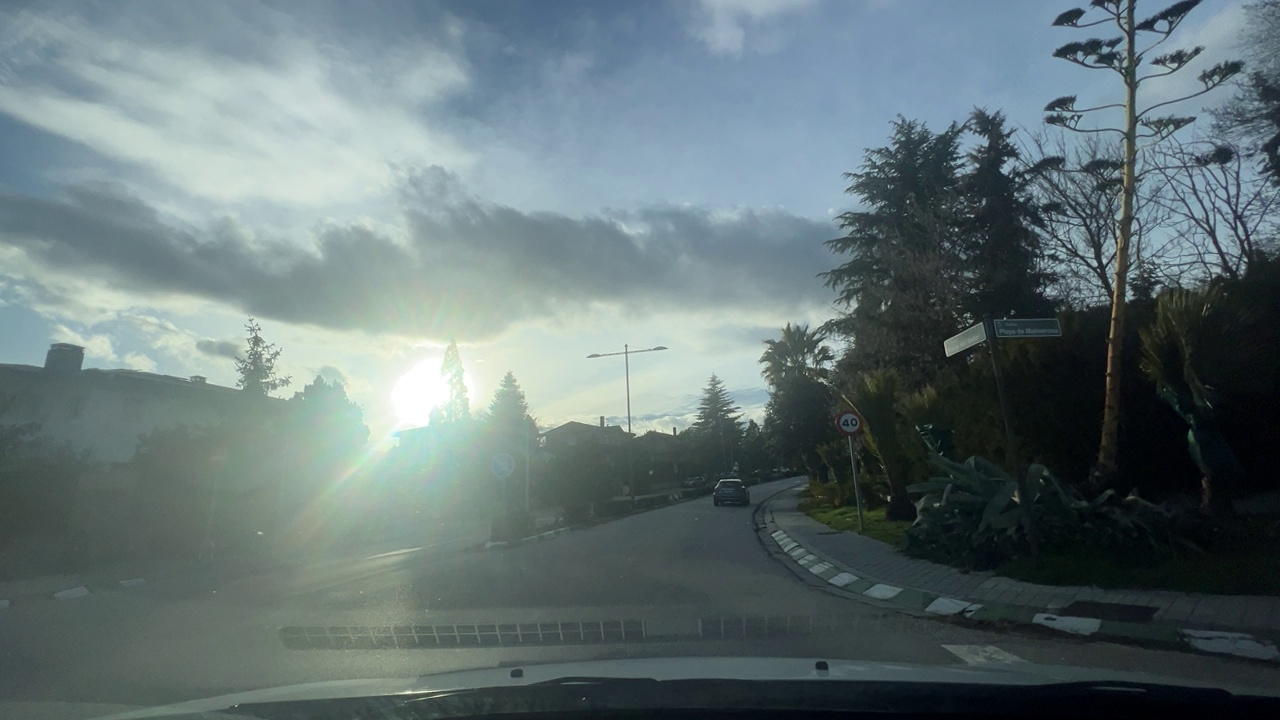
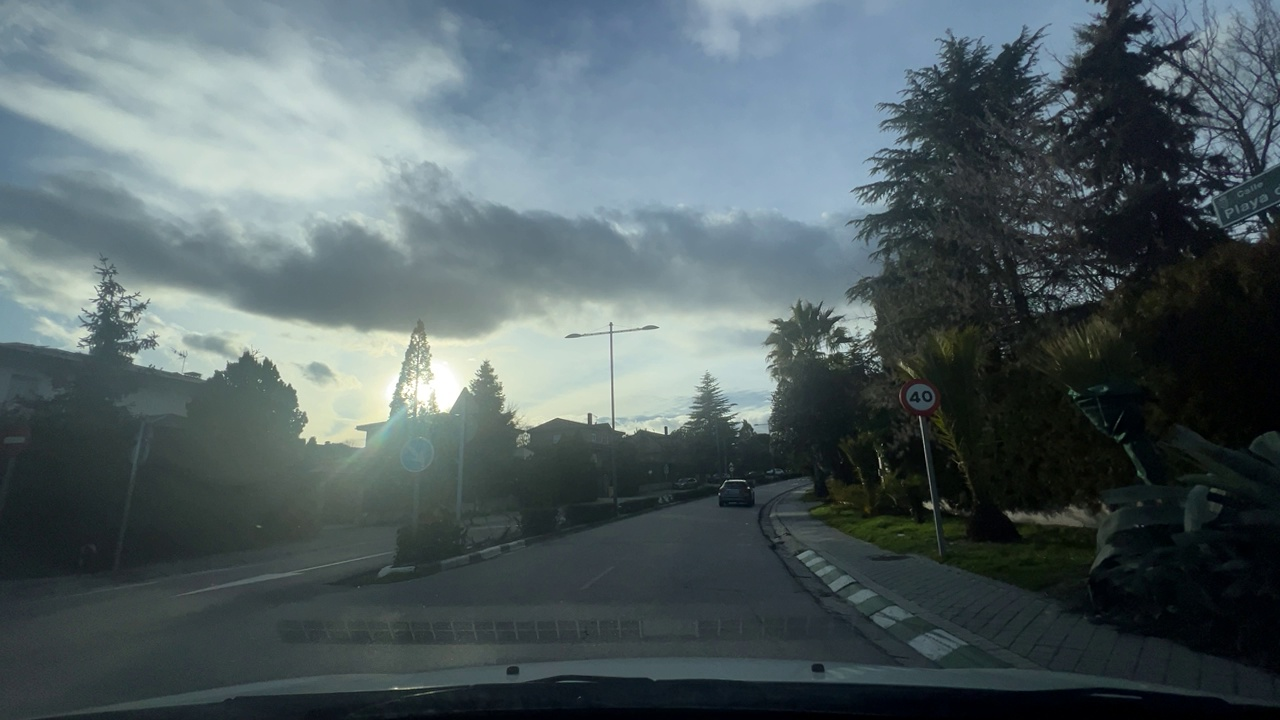
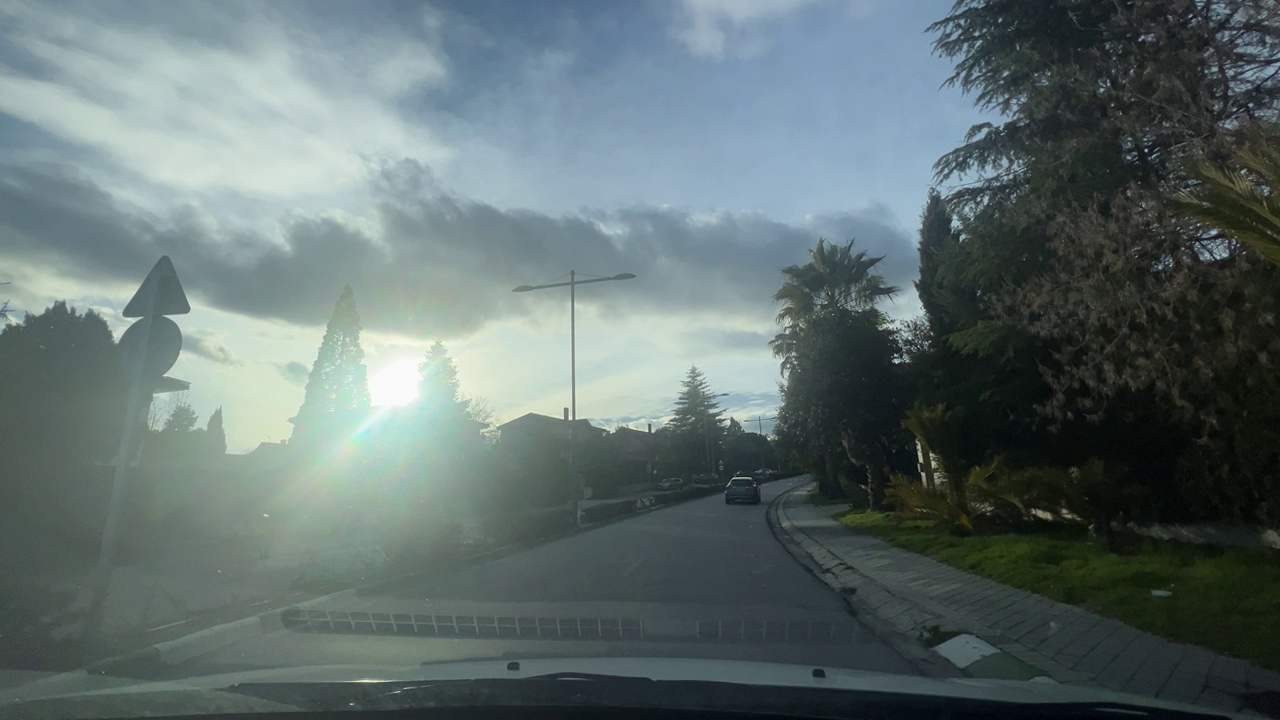
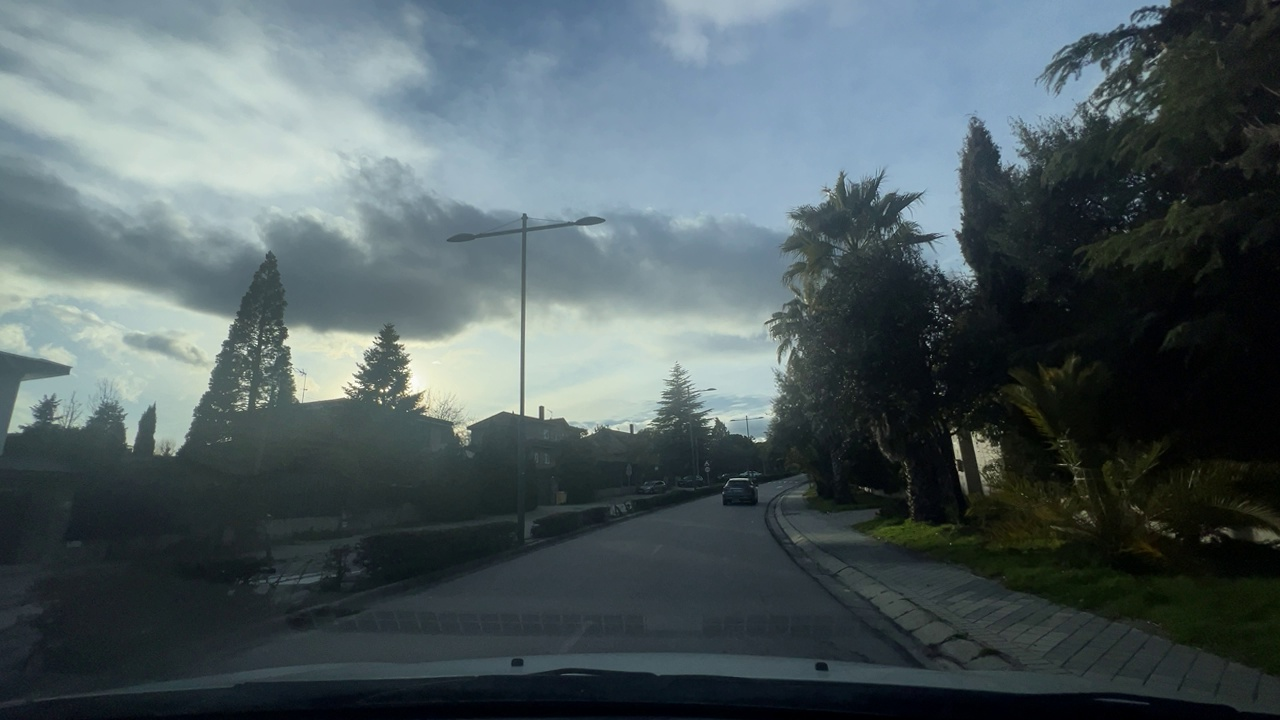
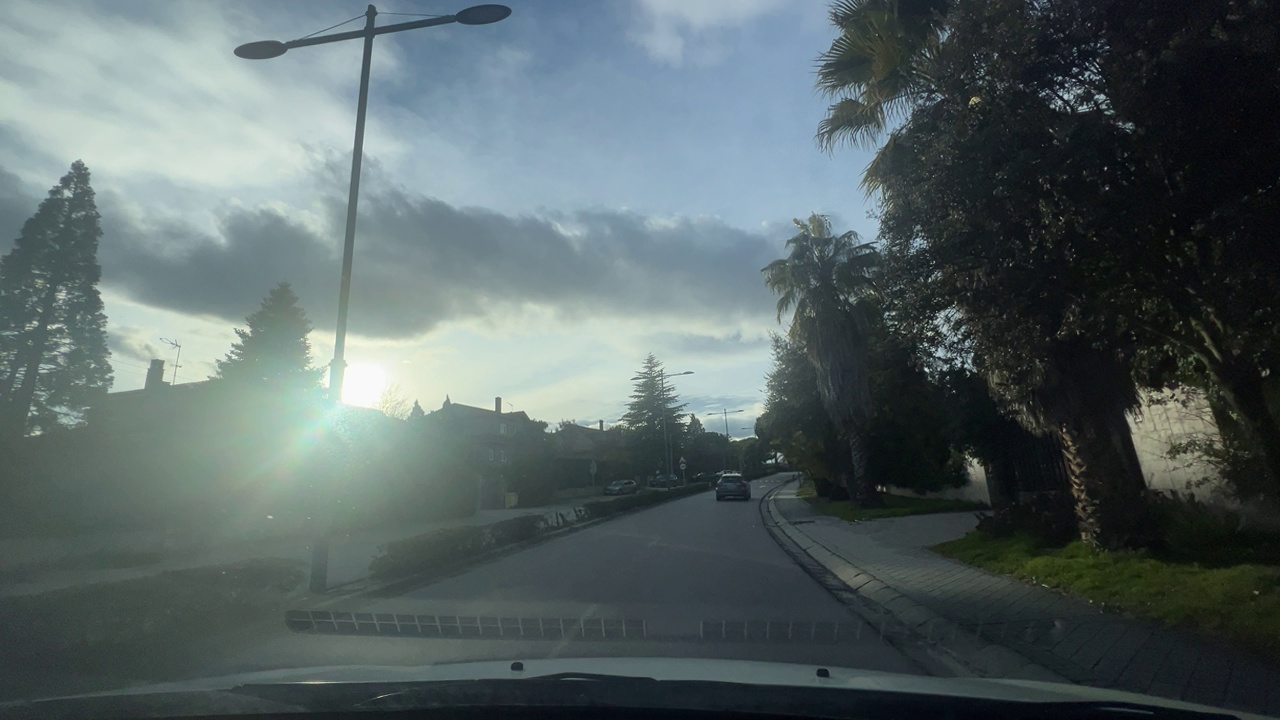
Situation: Speed limit adaptation
Question: Are multiple speed limit signs with different values visible?
Answer: No
Reasoning: Only one speed limit sign is visible

Situation: Speed limit adaptation
Question: Is there a speed limit sign regulating the ego lane?
Answer: Yes
Reasoning: A speed limit sign is positioned on the roadside facing the ego direction of travel.

Situation: Speed limit adaptation
Question: What speed value is displayed on the visible speed limit sign?
Answer: 40
Reasoning: The visible speed limit sign displays 40 km/h.

Situation: Speed limit adaptation
Question: Is the ego vehicle traveling on a highway?
Answer: No
Reasoning: Buildings and side-walks indicate a urban environment

Situation: Speed limit adaptation
Question: Is the ego vehicle entering or exiting a highway?
Answer: No
Reasoning: The ego vehicle is inside an urban environment

Situation: Speed limit adaptation
Question: Are speed bumps, crosswalks, or construction-related obstacles present in the ego lane?
Answer: No
Reasoning: There are no objects visible ahead of the ego vehicle